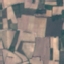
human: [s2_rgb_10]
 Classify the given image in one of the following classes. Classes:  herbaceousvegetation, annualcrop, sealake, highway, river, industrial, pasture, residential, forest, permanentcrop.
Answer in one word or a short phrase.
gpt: PermanentCrop